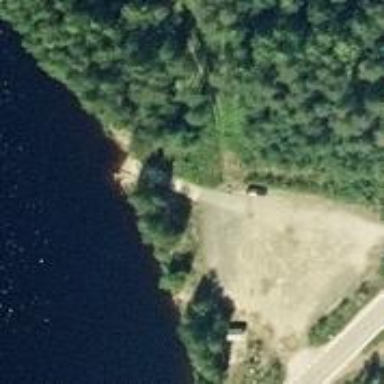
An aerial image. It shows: Slipway on leisure land.